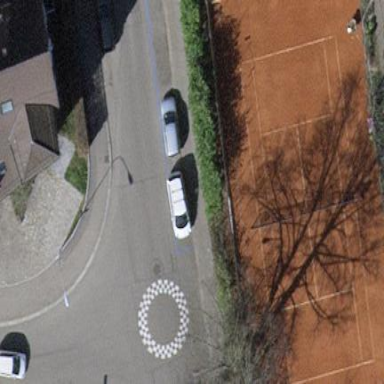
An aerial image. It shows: Tennis court on pitch.